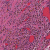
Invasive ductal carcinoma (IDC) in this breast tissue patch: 0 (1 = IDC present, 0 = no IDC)